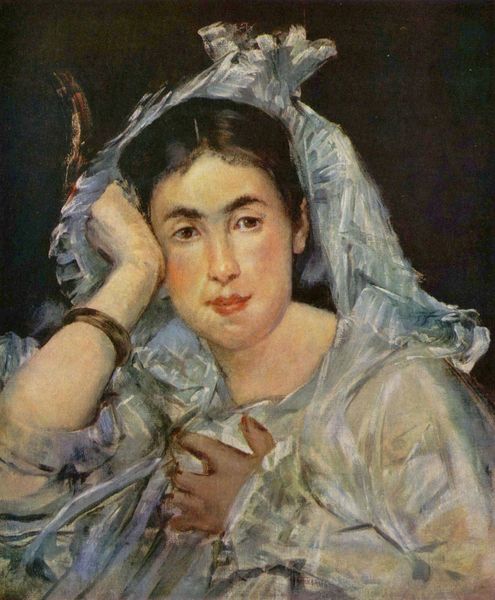
Titel: Porträt der Marguerite de Conflans
Künstler: Édouard Manet
Standort: Winterthur
Institution: Sammlung Oskar Reinhart am Römerholz
Schlagwörter: blau, dunkel, gemälde, hand, haut, kopf, nackt, umhang, weiß, mädchen, ocker, braun, brust, finger, frau, frisur, haar, hell, hintergrund, kleid, licht, mund, nase, profil, raum, schmuck, schwarz, stuhl, säulen, zimmer, blick, dame, rot, schleier, tuch, beige, haube, malerei, schleife, jung, arm, arme, augen, blass, bluse, falten, gesicht, inkarnat, rahmen, spitze, bildnis, hals, hände, möbel, portrait, porträt, spiegel, öl, gewand, gold, haare, interieur, pose, realismus, sessel, sitzend, stoff, ohrringe, spitzen, augenbrauen, kontrast, lippen, rosa, scheitel, schulter, schön, seide, hellblau, lächeln, wangen, lehne, bogen, perspektive, linien, französisch, ölgemälde, braut, dick, symmetrie, brauen, manteau, stuhllehne, melancholie, faltenwurf, rüsche, rüschen, verträumt, wange, augenbraue, aufstützen, transparent, striche, bögen, denken, gestützt, symmetrisch, blanc, schlange, ehefrau, scheite, armband, armreif, aufgestützt, durchsichtig, dunkle haare, rötlich, reif, hochzeit, femme, träumen, peinture, main, kaputze, toge, unruhig, kapuze, dunkelhaarig, rote lippen, voile, réalisme, aura, buste, tableau, träume, weißes kleid, brautkleid, hochzeitskleid, vetement, chiffon, zulaufen, seiden, bracelet, ahnd, neglige, fond uni, athem, cheitel, chwarzs, durchsichtug, haares, sirne, träumt, 1800, 1870, braueblick